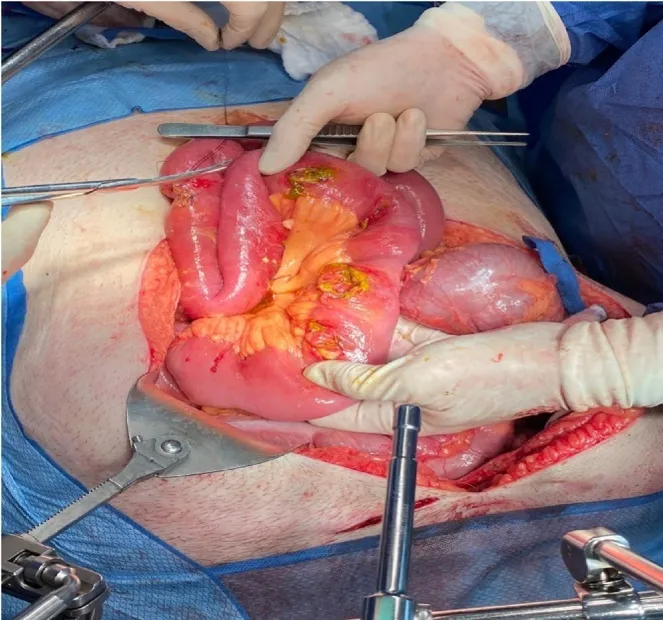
On exploration of the abdomen, multiple perforation sites of different diameter were demonstrated along the upper jejunum.
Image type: medical_photograph (other_medical_photograph)